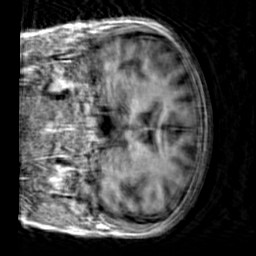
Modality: T1w
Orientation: coronal
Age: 64
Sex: male
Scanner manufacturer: siemens
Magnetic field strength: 3 T
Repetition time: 2.3 s
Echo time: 0.00303 s